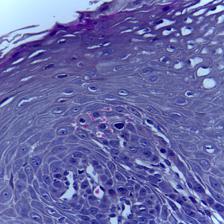
Diagnosis: Normal